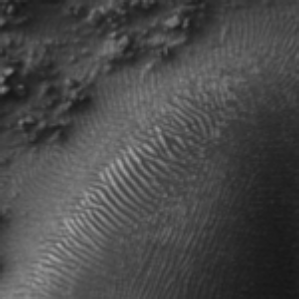
Label: frost